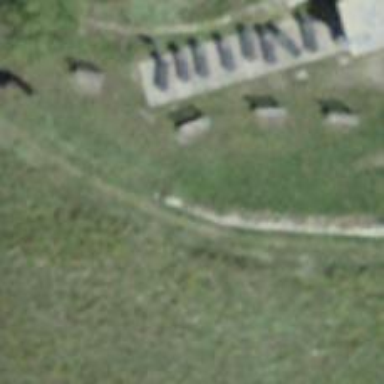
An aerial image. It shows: Bench for seating.